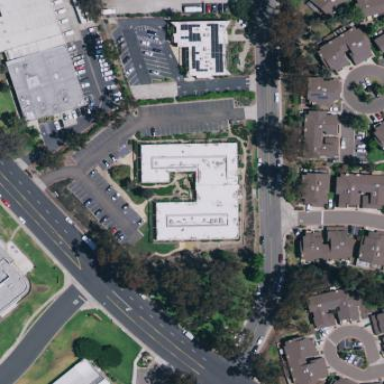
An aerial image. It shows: Industrial building.